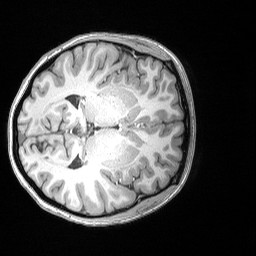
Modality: T1w
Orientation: axial
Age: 25
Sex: female
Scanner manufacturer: siemens
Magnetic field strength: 3 T
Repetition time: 2.53 s
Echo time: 0.00164 s